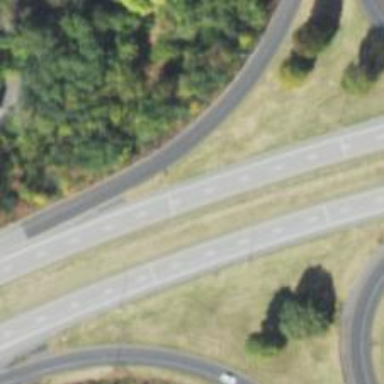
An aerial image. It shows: Asphalt motorway.